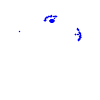
Particle: electron